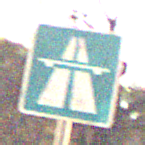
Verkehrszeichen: Autobahn
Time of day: Night
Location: Outdoor (Nature)
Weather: Clear
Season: NotSpecified
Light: Natural